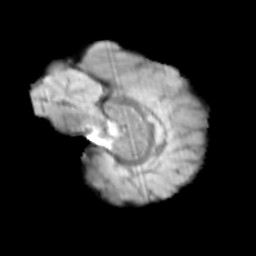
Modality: T2w
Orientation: sagittal
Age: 12
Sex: male
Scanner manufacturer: siemens
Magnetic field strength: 3 T
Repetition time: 3.8 s
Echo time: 0.07 s